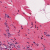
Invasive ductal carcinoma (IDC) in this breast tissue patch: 0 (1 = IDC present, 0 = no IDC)